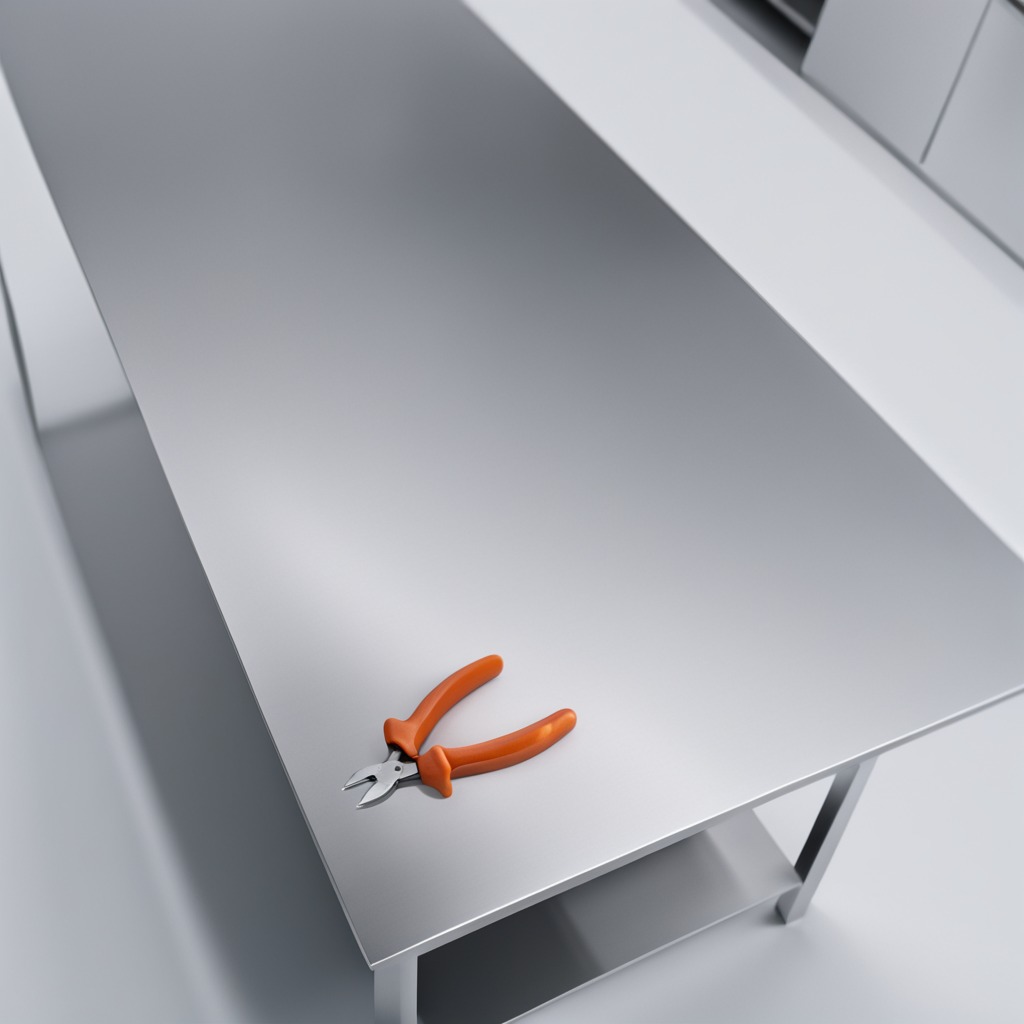
A plier is lying on the stainless steel table.